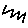
Label: zigzag